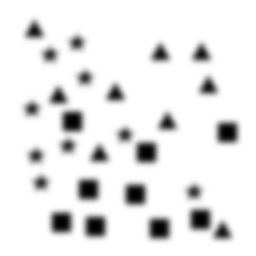
Squares: 9
Triangles: 9
Stars: 9
Total shapes: 27